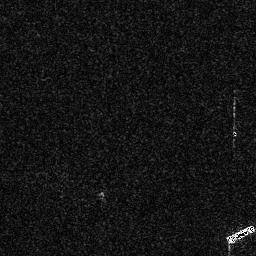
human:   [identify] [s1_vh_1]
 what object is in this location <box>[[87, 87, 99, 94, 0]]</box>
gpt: <ref>1 medium ship at the bottom right</ref>